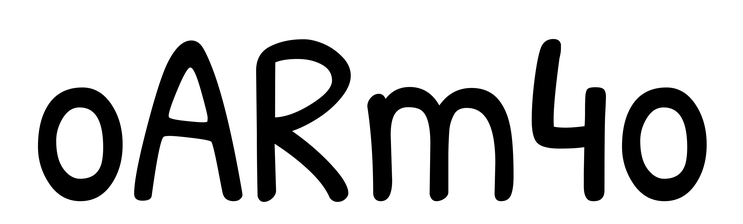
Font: PatrickHand-Regular